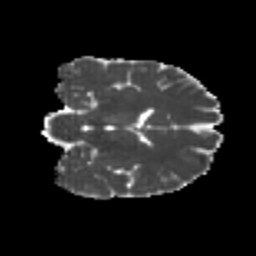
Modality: MD
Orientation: coronal
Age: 21
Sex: female
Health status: healthy
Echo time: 0.074 s